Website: home-depot
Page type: delivery-shipping
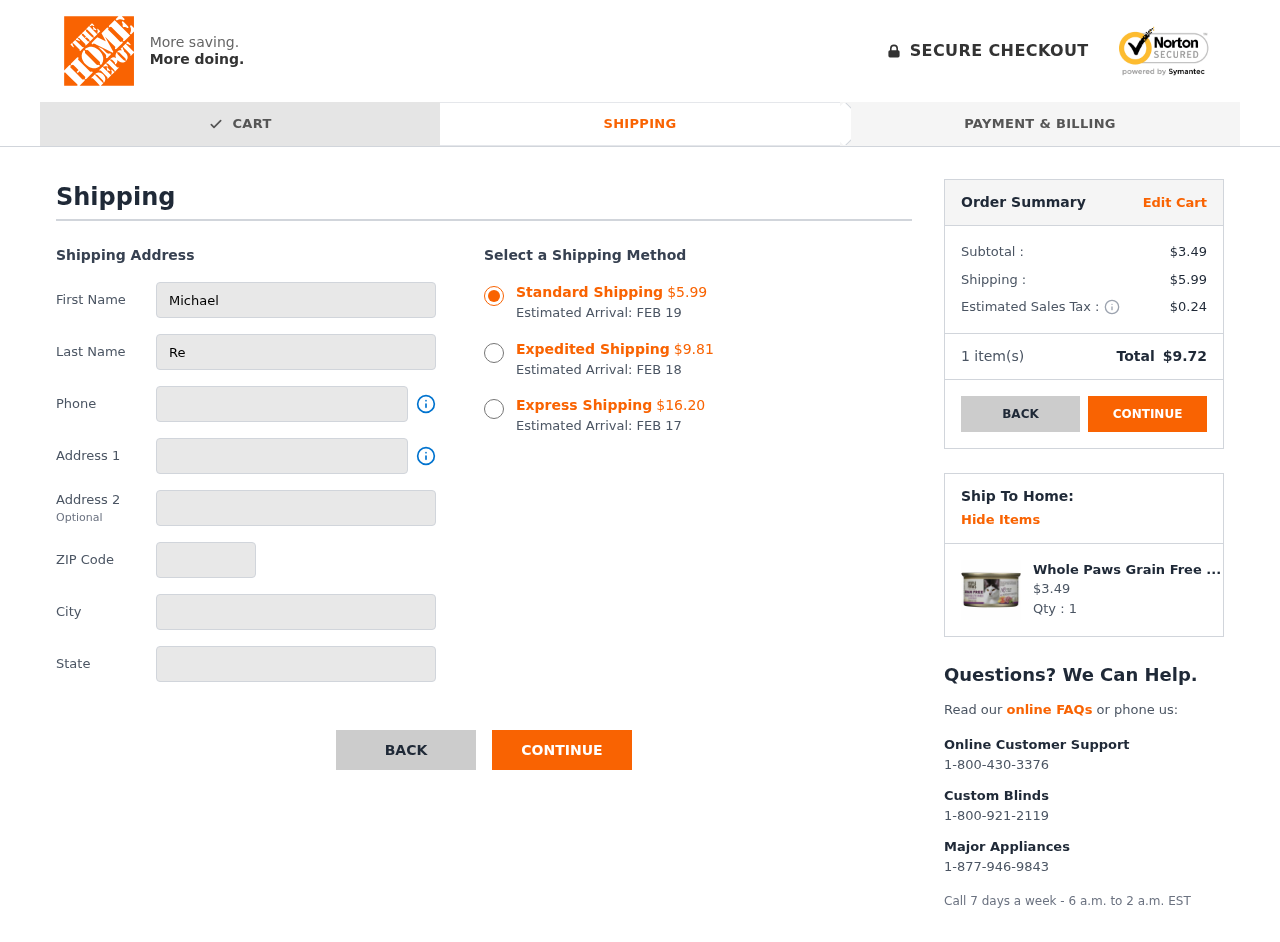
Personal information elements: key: PII_CITY
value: Garyborough
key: PII_FIRSTNAME
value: Michael
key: PII_LASTNAME
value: Reyes
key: PII_PHONE
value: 4762024442
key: PII_POSTCODE
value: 72455
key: PII_STATE
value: Virginia
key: PII_STREET
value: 9612 Teresa Wall Apt. 620
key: PII_STREET2
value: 53534 Delacruz Avenue Apt. 127
Product elements: key: PRODUCT1_NAME
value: Whole Paws Grain Free Chicken & Giblets Dinner with Vegetables, 3 oz, 3 oz
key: PRODUCT1_PRICE
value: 3.49
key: PRODUCT1_QUANTITY
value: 1
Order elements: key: ORDER_SHIPPING_COST_STANDARD
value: $5.99
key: ORDER_DELIVERY_DATE
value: FEB 19
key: ORDER_SHIPPING_COST_EXPEDITED
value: $9.81
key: ORDER_DELIVERY_DATE_EXPEDITED
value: FEB 18
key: ORDER_SHIPPING_COST_EXPRESS
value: $16.20
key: ORDER_DELIVERY_DATE_EXPRESS
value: FEB 17
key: ORDER_SUBTOTAL
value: $3.49
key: ORDER_SHIPPING_COST
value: $5.99
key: ORDER_TAX
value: $0.24
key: ORDER_NUM_ITEMS
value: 1
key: ORDER_TOTAL
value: $9.72